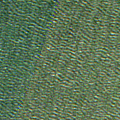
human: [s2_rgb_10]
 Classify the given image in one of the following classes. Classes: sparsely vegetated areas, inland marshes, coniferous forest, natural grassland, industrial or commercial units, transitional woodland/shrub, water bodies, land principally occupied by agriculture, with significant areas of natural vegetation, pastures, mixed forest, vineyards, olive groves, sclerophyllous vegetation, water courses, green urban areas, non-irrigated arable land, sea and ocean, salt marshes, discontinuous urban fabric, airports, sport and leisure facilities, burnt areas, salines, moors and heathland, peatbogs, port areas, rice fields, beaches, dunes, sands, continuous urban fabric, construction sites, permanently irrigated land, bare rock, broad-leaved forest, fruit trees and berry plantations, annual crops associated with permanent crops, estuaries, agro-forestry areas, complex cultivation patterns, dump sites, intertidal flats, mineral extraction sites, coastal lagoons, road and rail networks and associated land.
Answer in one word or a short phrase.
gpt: sea and ocean